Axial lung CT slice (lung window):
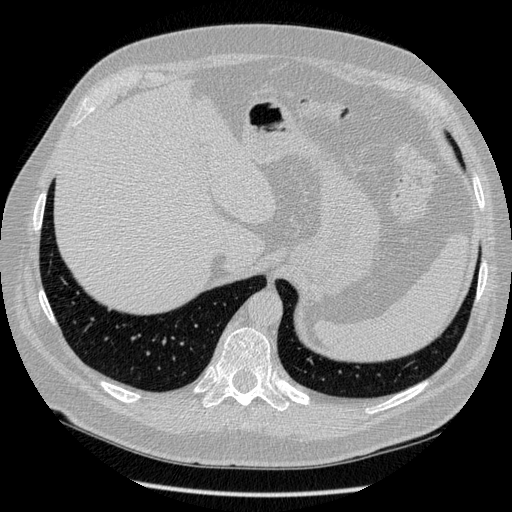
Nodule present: no